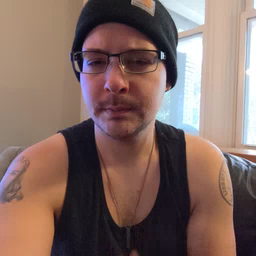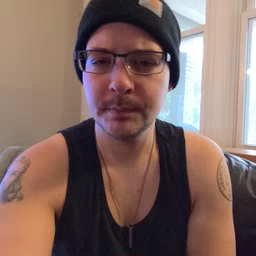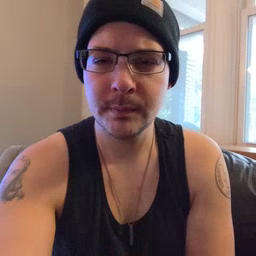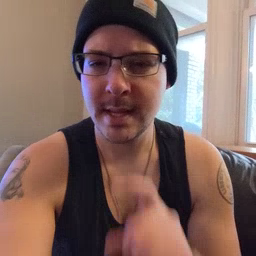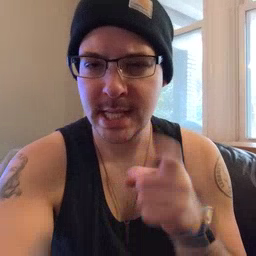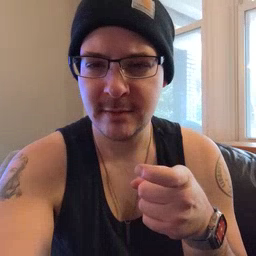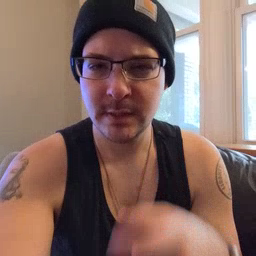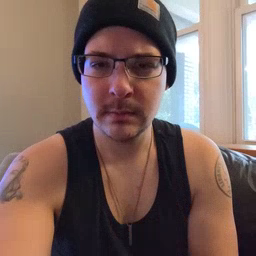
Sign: gift